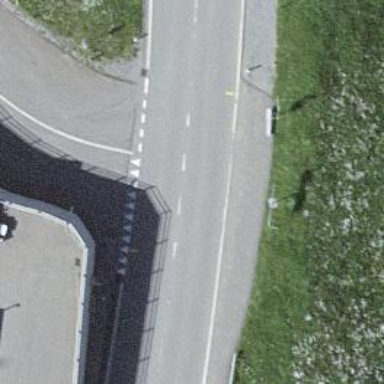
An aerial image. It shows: Bus stop with platform for public transport.